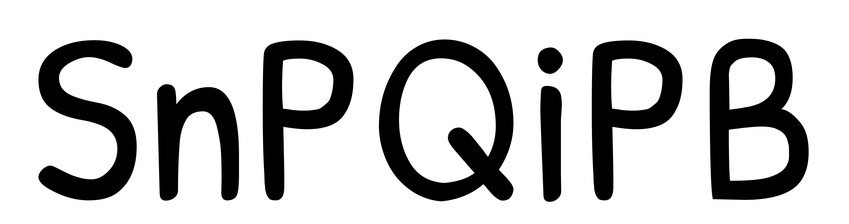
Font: PatrickHand-Regular